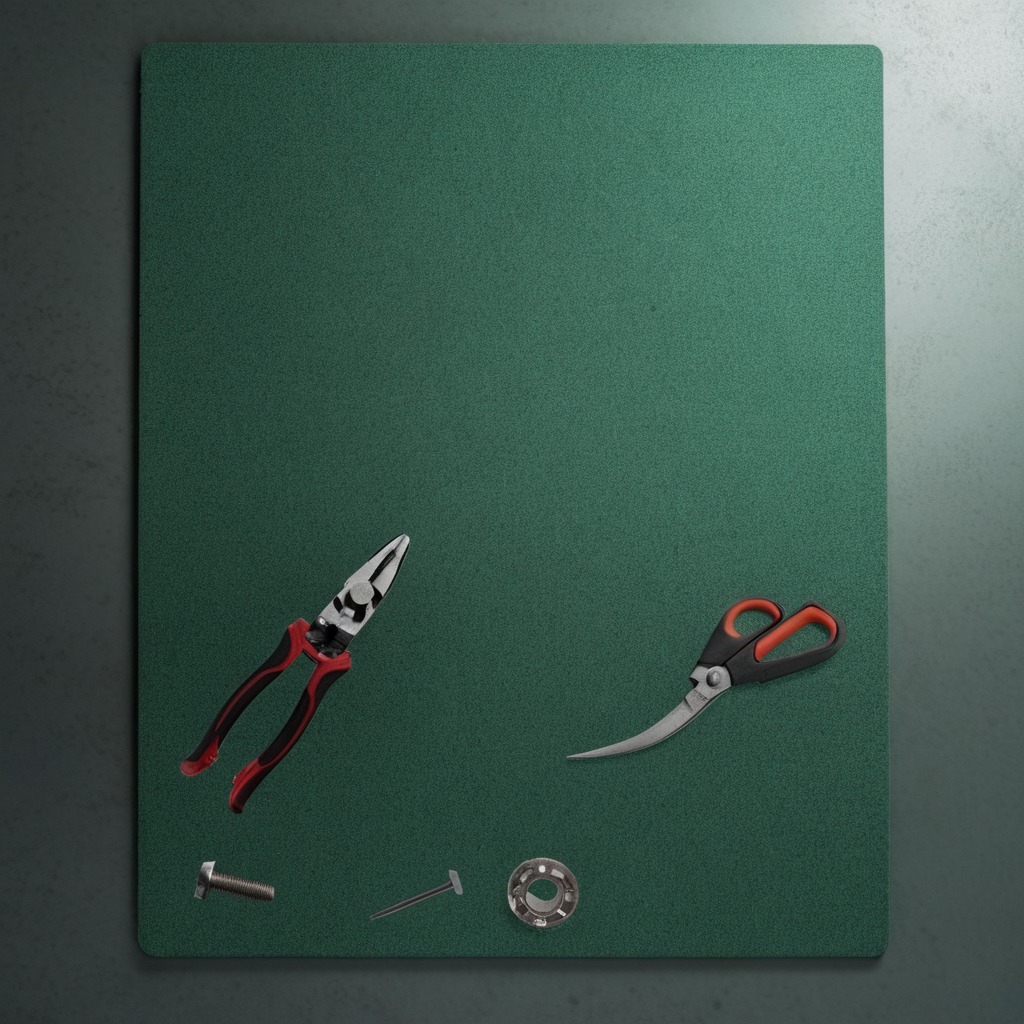
A metal ball bearing, a metal machine screw, an iron nail, pliers, and scissors are lying on the granite tabletop.